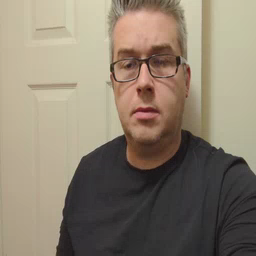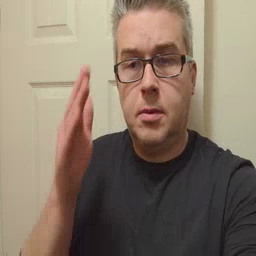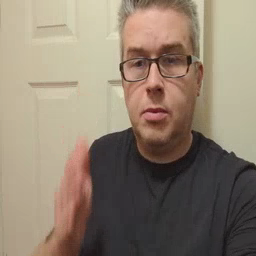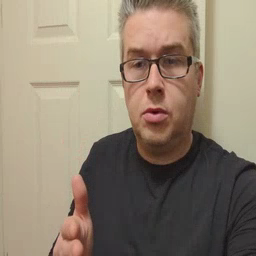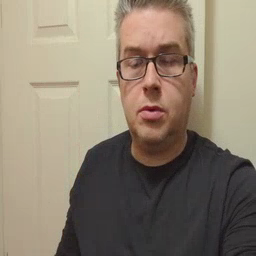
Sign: person